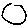
Label: moon